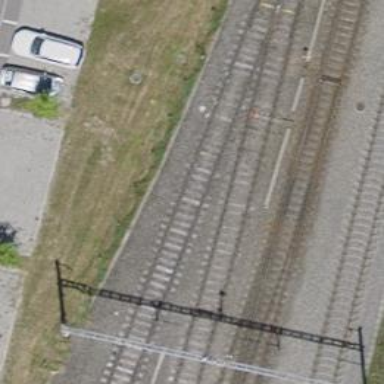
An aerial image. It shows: Single-track electrified railway service yard with contact line for trains.